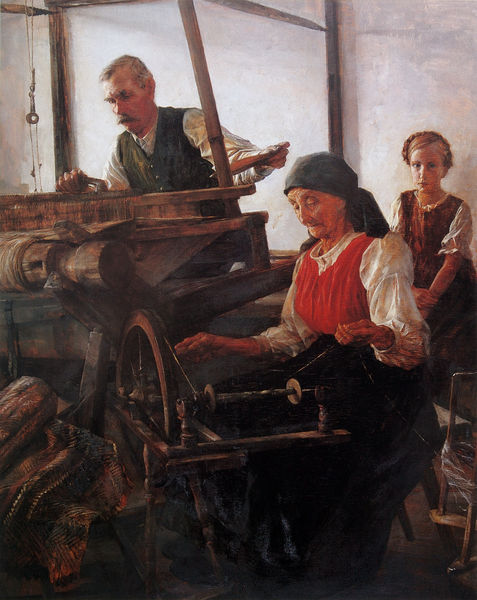
Titel: Weber
Künstler: Hans Jakob Mann
Standort: München
Institution: Oberfinanzdirektion
Schlagwörter: hand, mann, mädchen, braun, frau, holz, schwarz, rot, tuch, rock, wand, alte, bluse, hände, stoff, stoffe, familie, arbeit, genre, arbeiter, rad, kopftuch, wolle, atelier, faden, knöpfe, weste, ölmalerei, handwerk, handwerker, werkstatt, wweiss, gewebe, textil, spinnerei, weben, spindel, spinnen, spinnrad, spinnerin, weber, webstuhl, maschinen, ölgmälde, schur, webrahmen